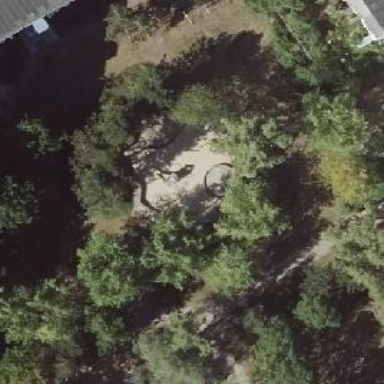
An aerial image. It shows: Playground area for leisure activities on the land.